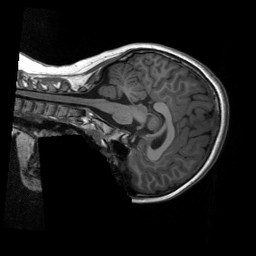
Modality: T1w
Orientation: sagittal
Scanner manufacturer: siemens
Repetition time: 2.3 s
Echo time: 0.00229 s